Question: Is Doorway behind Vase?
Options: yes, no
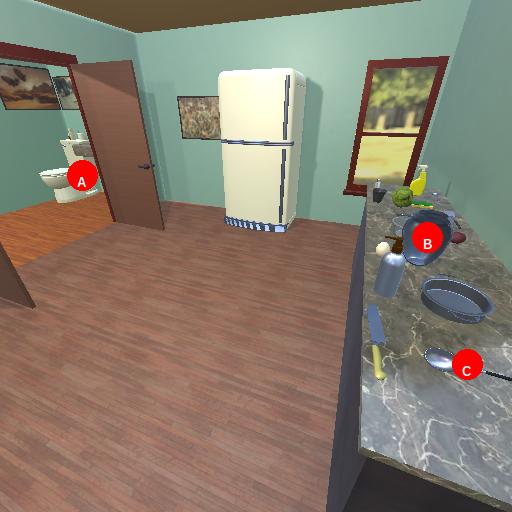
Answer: yes